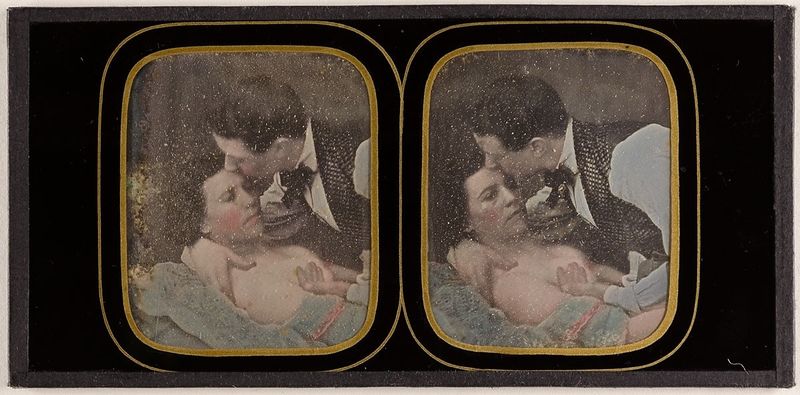
Titel: Ein Liebespaar in eindeutiger Haltung
Standort: Hamburg
Institution: Museum für Kunst und Gewerbe Hamburg
Schlagwörter: mann, frau, bild, figur, kuss, fotografie, photographie, doppelbildnis, doppelportrait, sex, handkoloriert, geschlechtsverkehr, daguerreotypie, stereofotografie, koitus, stereophotographie, bildwerke, angewandte und bildende kunst, hessische systematik, porträtfotografie, porträtphotographie, doppelporträt, handkolorierung, sich küssen, stereoskopische, stereoskopisches